Question: I want to resize 'QTableWidget' by dragging bottom right corner like following screen shot. How to do this? Here is my code.
code:
'''
from PySide.QtGui import QApplication, QWidget, QTableWidget
week = ["mon", "tue", "wed", "thr", "fri", "sat", "sun"]
app = QApplication([])
mainWidget = QWidget()
tableWidget = QTableWidget(mainWidget)
tableWidget.setRowCount(3)
tableWidget.setColumnCount(7)
tableWidget.setHorizontalHeaderLabels(week)
mainWidget.show()
'''

thanks.
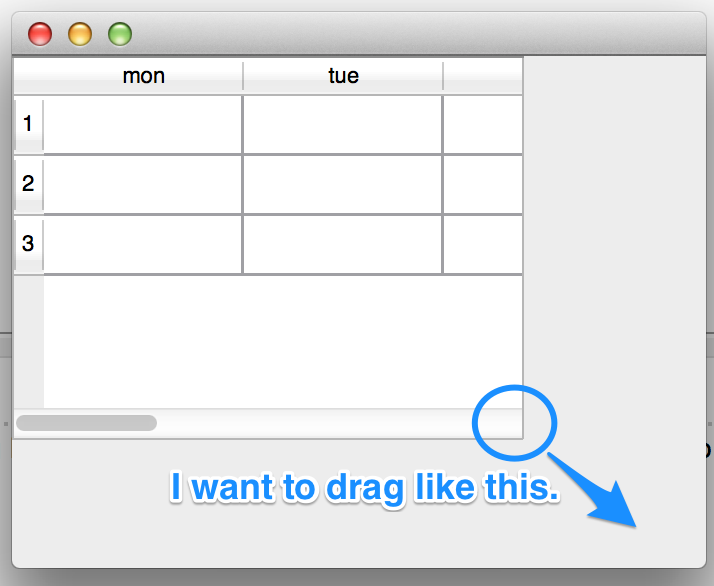
Answer: One way to do this is using a 'QSizeGrip' in a layout inside the table widget :
'''
tableWidget->setWindowFlags(Qt::SubWindow);
QSizeGrip * sizeGrip = new QSizeGrip(tableWidget);
QGridLayout * layout = new QGridLayout(tableWidget);
layout->addWidget(sizeGrip, 0,0,1,1,Qt::AlignBottom | Qt::AlignRight);
'''
The 'QSizeGrip' class provides a resize handle for resizing top-level windows. When you set the widget flag 'Qt::SubWindow', then the user can resize it using the size grip.